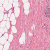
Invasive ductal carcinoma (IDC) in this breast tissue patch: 0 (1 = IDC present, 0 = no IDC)